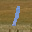
Label: 1